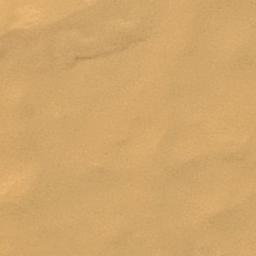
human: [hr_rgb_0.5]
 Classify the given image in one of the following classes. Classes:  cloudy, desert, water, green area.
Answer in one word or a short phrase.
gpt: desert